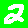
Digit: 2